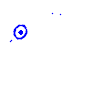
Particle: electron